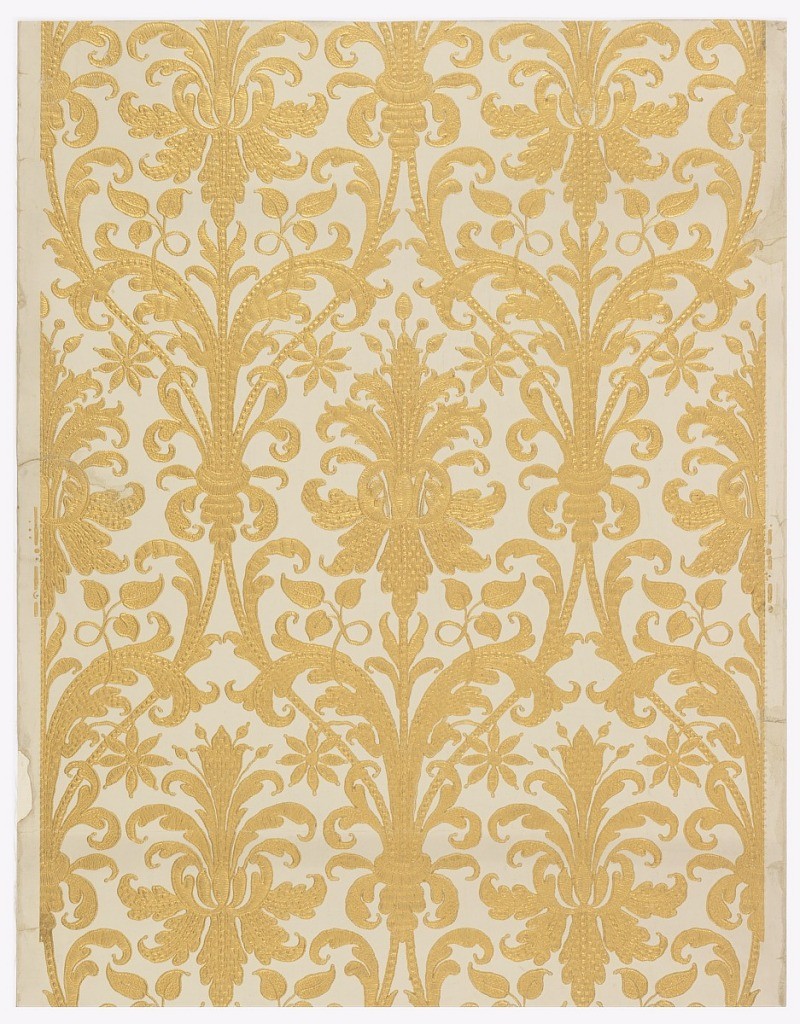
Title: Sidewall
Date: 1885–95
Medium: Machine-printed paper, embossed
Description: Design inspired by a 17th century Genoese cut voided velvet. Slender acanthus leaves in ogival bands. Medallions contain axial motifs in stylized form. The design is embossed to simulate a variety of embroidery stitches and gives the appearance of being worked in gold thread, printed in gold on ivory field.